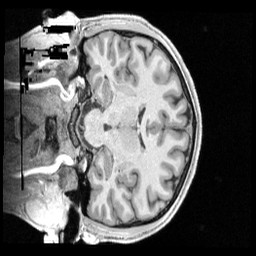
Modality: T1w
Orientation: coronal
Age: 20
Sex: male
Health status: healthy
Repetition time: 2.4 s
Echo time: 0.00222 s